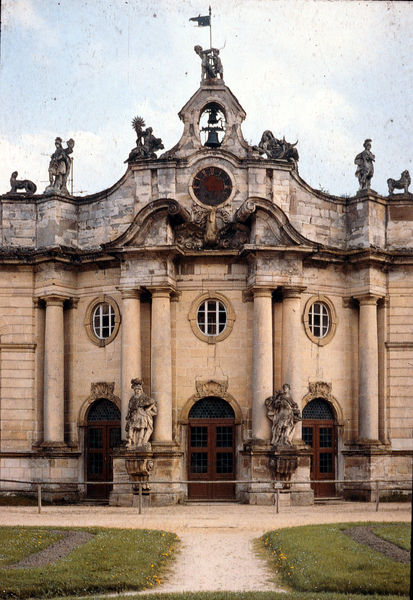
Titel: Marstall (Mittelbau)
Künstler: Maximilian von Welsch
Standort: Pommersfelden
Institution: Schloß Pommersfelden / Marstall
Schlagwörter: himmel, wolken, ocker, sand, braun, fenster, grau, säule, säulen, tür, dach, gebäude, gras, haus, park, rasen, schloss, weg, wiese, zaun, alt, profile, wand, architektur, barock, kirche, oval, rund, garten, skulptur, statue, wellen, bogen, fassade, türen, fahne, giebel, mauer, figuren, detail, symmetrie, uhr, tor, foto, fotografie, eingang, glockenturm, rundfenster, symmetrisch, photo, fragment, gemäuer, tore, villa, doppelsäulen, gesims, skulpturen, alleen, glocke, löwen, okuli, plastiken, portale, quader, risalit, rundfesnter, statuen, voluten, anwesen, konsolen, dorisch, konvex, klassik, klassisch, karlsruhe, vila, ochsenaugen, standfiguren, säueln, skulpuren, x, e, d, jhbd, fdf, fdfd, stetuen, emporenfigur, raasen